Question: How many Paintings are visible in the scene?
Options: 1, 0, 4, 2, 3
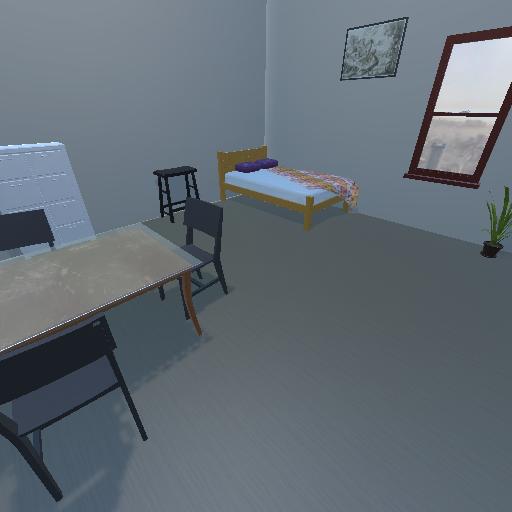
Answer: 1